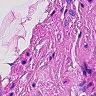
Metastatic tissue present: no